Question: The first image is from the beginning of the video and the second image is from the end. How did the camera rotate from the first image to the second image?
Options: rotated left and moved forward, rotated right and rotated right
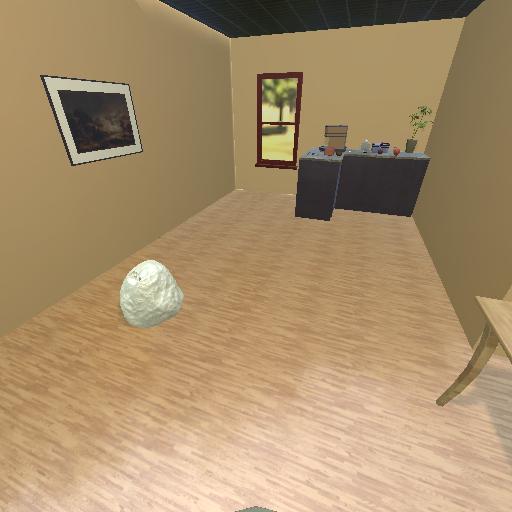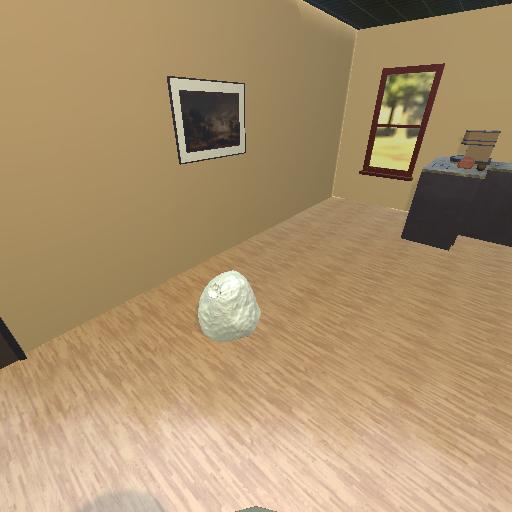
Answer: rotated left and moved forward